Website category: restaurant
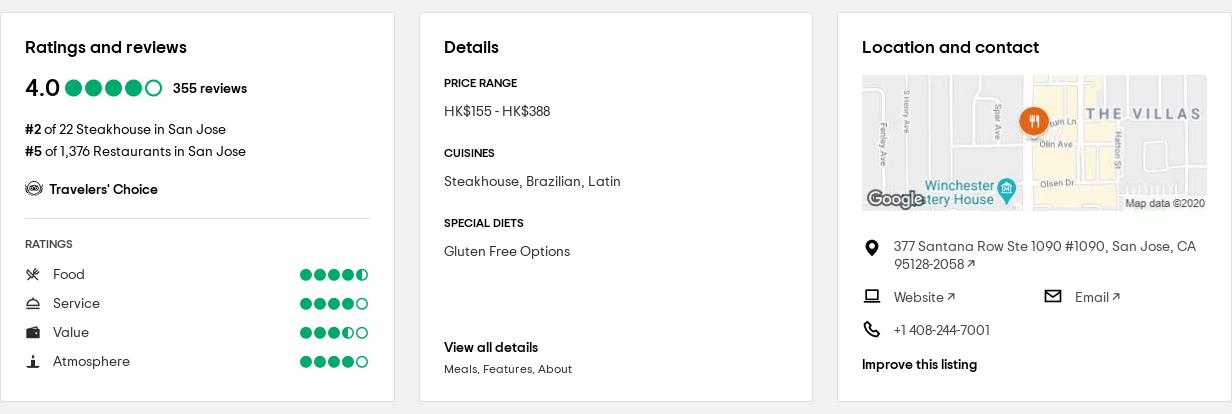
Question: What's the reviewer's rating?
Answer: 4.0

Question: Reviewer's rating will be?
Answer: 4.0

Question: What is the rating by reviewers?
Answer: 4.0

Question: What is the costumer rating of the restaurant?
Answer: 4.0

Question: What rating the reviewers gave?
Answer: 4.0

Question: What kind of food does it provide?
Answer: Steakhouse, Brazilian, Latin

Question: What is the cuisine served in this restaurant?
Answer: Steakhouse, Brazilian, Latin

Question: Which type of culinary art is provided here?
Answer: Steakhouse, Brazilian, Latin

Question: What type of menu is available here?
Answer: Steakhouse, Brazilian, Latin

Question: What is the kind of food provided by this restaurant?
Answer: Steakhouse, Brazilian, Latin

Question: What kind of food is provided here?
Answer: Steakhouse, Brazilian, Latin

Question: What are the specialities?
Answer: Steakhouse, Brazilian, Latin

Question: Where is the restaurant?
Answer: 377 Santana Row Ste 1090 #1090, San Jose, CA 95128-2058

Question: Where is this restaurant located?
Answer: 377 Santana Row Ste 1090 #1090, San Jose, CA 95128-2058

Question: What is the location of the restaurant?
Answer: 377 Santana Row Ste 1090 #1090, San Jose, CA 95128-2058

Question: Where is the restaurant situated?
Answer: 377 Santana Row Ste 1090 #1090, San Jose, CA 95128-2058

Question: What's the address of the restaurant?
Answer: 377 Santana Row Ste 1090 #1090, San Jose, CA 95128-2058

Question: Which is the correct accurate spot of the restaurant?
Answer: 377 Santana Row Ste 1090 #1090, San Jose, CA 95128-2058

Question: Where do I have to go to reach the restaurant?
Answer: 377 Santana Row Ste 1090 #1090, San Jose, CA 95128-2058

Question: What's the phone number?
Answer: +1 408-244-7001

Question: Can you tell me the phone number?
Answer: +1 408-244-7001

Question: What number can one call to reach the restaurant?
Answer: +1 408-244-7001

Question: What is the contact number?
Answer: +1 408-244-7001

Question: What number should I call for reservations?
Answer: +1 408-244-7001

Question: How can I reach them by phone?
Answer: +1 408-244-7001